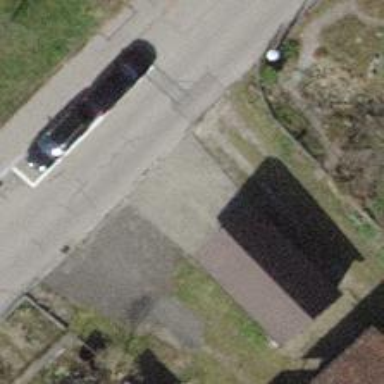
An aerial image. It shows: Garage.